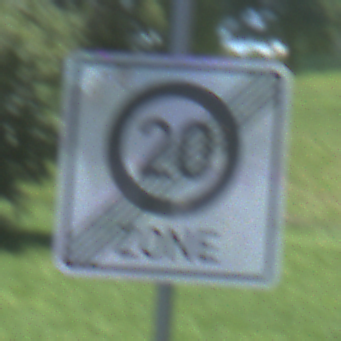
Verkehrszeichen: EndeZone20
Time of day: Midday
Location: Outdoor (Nature)
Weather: Clear
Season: Summer
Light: Natural